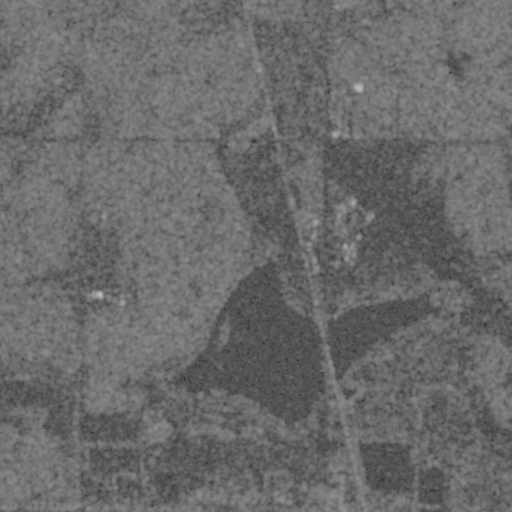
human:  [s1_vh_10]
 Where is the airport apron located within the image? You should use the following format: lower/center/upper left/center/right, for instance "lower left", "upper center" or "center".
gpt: The airport apron is located in the center right of the image.
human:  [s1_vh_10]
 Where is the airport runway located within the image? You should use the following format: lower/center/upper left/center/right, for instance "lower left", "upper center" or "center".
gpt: The airport runway is located in the upper right of the image.
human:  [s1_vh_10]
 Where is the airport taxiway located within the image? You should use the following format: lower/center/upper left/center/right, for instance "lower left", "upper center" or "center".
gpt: The airport taxiway is located in the center right of the image.
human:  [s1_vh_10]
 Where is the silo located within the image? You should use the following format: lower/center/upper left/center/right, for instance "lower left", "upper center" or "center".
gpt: The silo is located in the upper center of the image.
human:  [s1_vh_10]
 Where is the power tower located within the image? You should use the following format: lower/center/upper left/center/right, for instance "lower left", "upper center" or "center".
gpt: There is no power tower in the image.

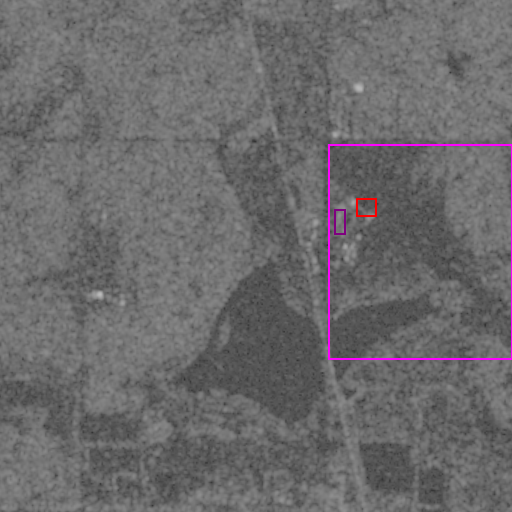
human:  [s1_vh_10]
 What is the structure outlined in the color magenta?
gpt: The structure outlined in magenta is an airport.
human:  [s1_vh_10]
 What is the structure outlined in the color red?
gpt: The structure outlined in red is an airport apron.
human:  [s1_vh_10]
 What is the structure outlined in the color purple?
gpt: The structure outlined in purple is a building.
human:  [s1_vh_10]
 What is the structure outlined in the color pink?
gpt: There is no pink outline.